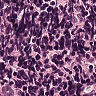
Metastatic tissue present: no